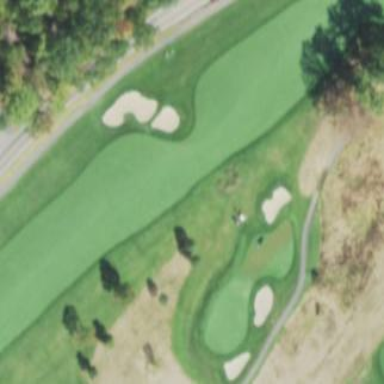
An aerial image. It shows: Grassy area designated as golf fairway.